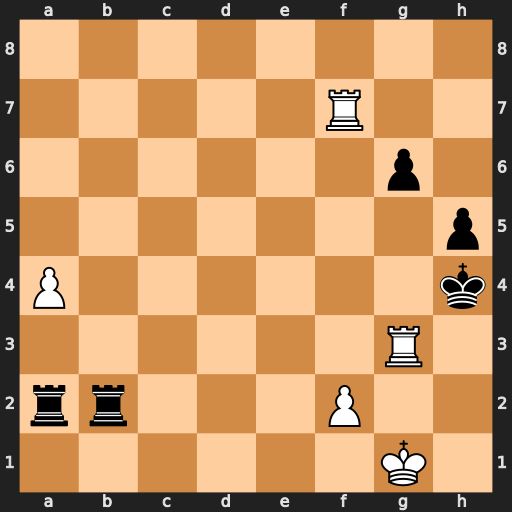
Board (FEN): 8/5R2/6p1/7p/P6k/6R1/rr3P2/6K1
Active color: w
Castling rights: -
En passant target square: -
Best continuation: Rf4#